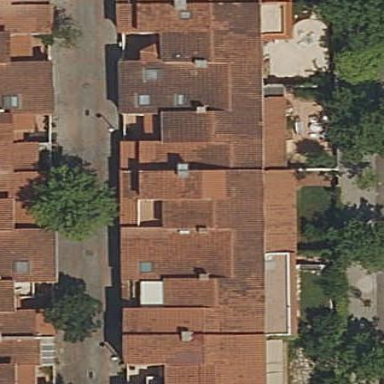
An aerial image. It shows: Terrace building.